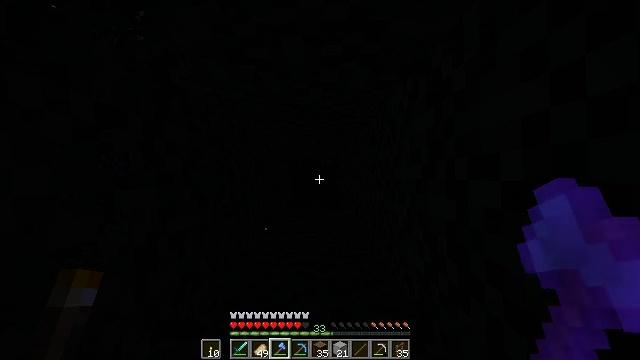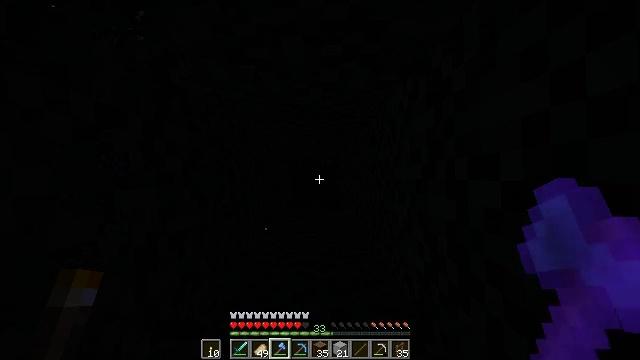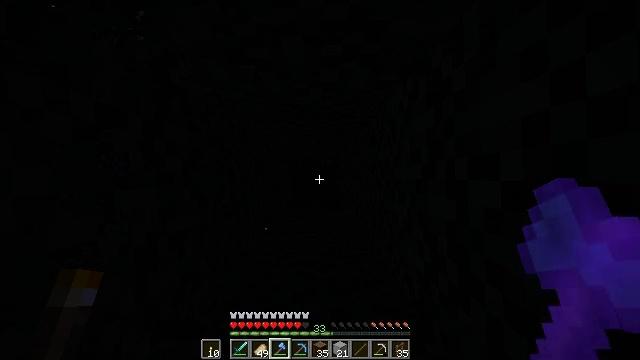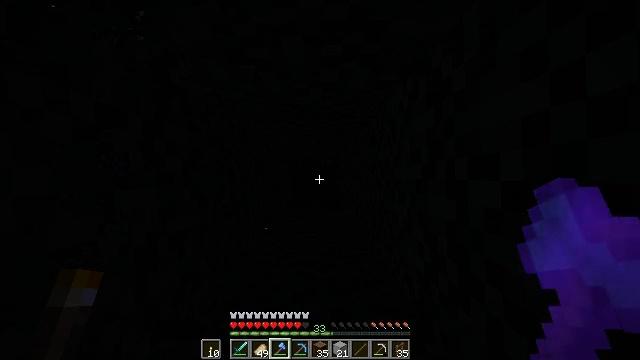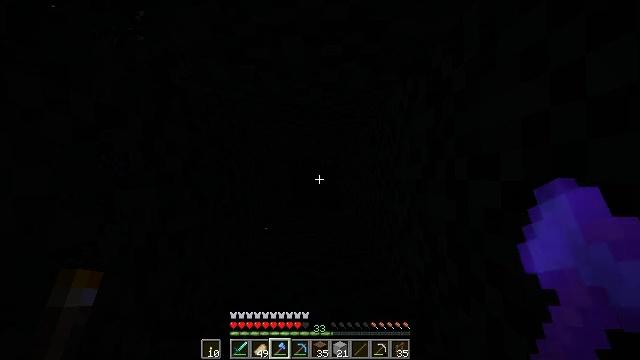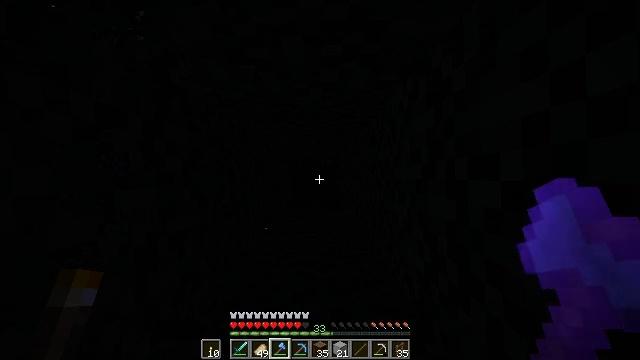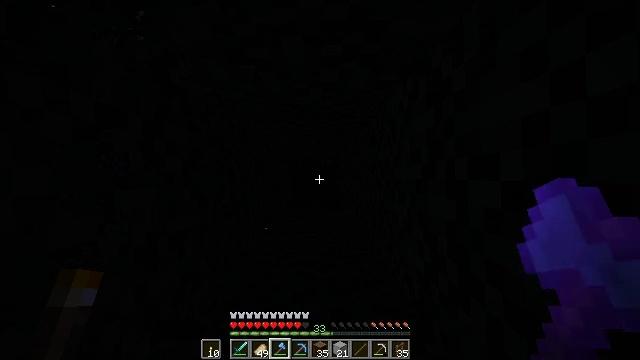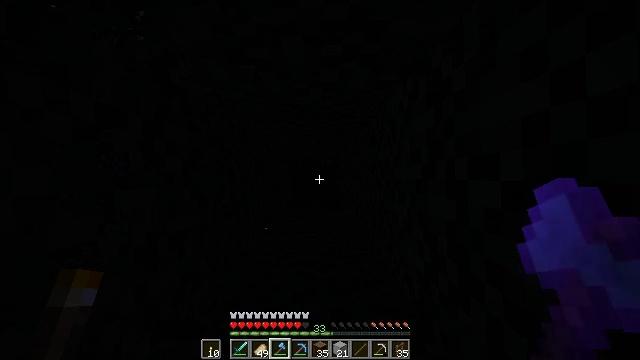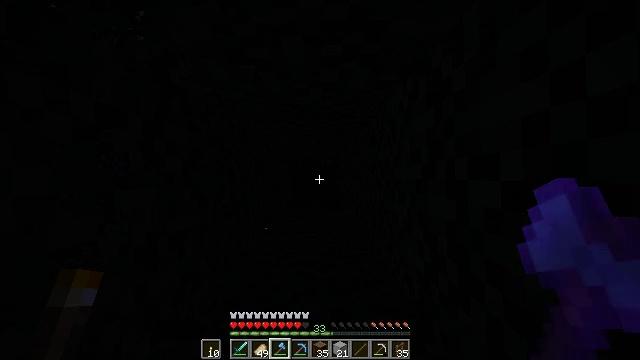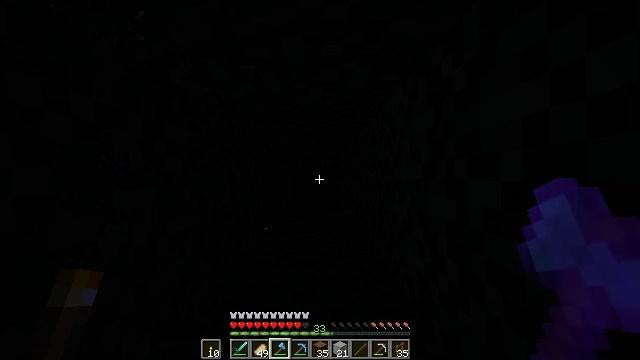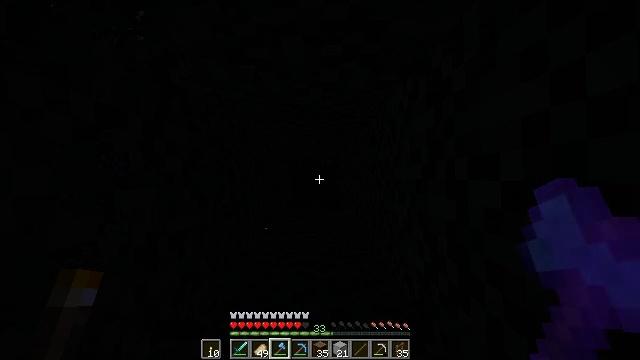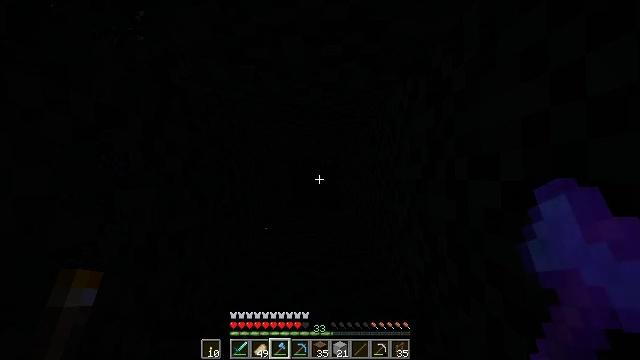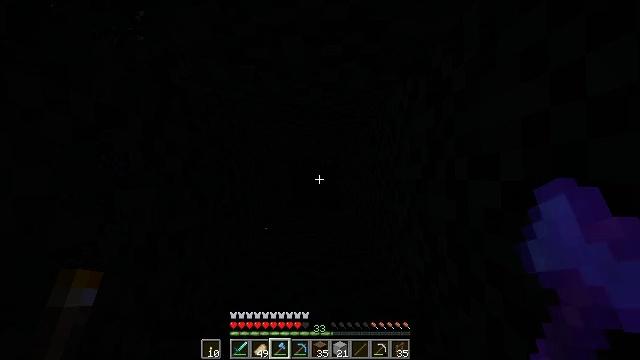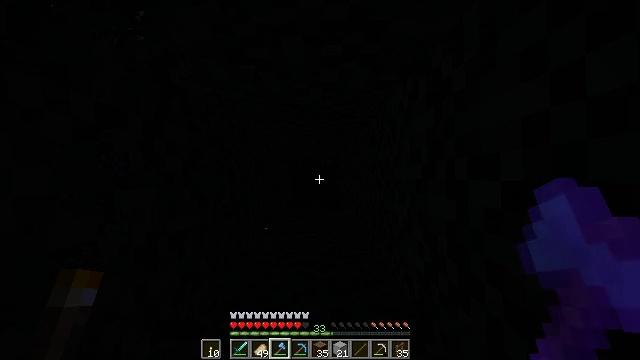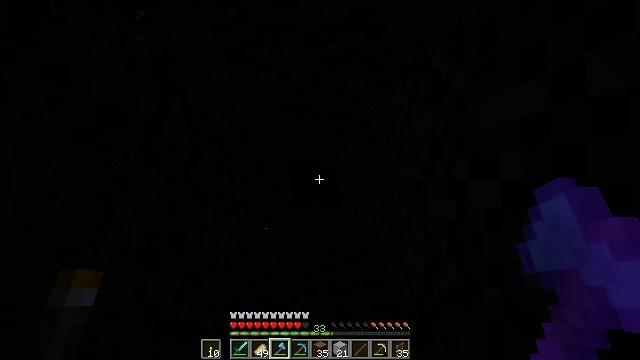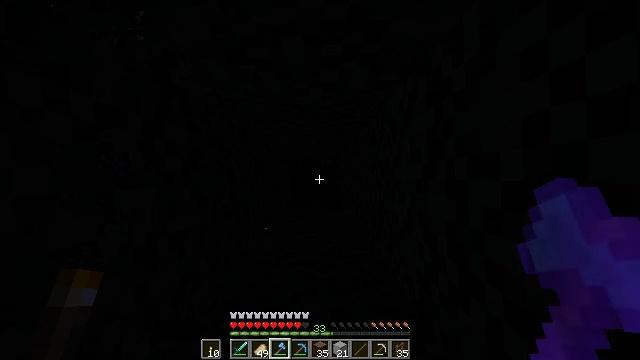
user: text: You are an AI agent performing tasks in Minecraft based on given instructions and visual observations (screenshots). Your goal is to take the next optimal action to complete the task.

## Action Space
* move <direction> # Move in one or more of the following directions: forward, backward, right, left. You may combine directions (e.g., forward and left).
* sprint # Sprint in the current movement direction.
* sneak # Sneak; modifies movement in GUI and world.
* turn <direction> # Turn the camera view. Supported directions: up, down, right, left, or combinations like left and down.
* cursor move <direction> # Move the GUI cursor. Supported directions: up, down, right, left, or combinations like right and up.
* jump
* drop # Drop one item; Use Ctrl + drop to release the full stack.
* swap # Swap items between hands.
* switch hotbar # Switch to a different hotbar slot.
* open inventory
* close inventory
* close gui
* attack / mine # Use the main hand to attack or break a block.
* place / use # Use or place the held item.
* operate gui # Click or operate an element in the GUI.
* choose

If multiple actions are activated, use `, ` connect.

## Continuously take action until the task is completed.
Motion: motion action
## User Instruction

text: Mine the brown bed to pick it up.
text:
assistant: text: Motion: no_op
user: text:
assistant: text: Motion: no_op
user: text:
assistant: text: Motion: no_op
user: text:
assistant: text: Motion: no_op
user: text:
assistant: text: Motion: no_op
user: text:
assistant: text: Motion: no_op
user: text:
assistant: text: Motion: no_op
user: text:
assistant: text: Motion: no_op
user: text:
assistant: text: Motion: no_op
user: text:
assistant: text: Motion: no_op
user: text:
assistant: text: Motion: no_op
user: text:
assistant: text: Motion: no_op
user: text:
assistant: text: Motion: no_op
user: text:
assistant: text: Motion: no_op
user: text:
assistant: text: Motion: no_op
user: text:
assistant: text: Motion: no_op
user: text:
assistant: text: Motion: no_op
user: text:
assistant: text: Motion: no_op
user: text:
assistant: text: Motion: no_op
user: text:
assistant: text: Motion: no_op
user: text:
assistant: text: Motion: no_op
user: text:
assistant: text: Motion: no_op
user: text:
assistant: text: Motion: no_op
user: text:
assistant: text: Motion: no_op
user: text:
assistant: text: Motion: no_op
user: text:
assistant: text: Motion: no_op
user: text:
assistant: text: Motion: no_op
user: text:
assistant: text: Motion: no_op
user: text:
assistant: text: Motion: no_op
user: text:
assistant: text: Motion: no_op